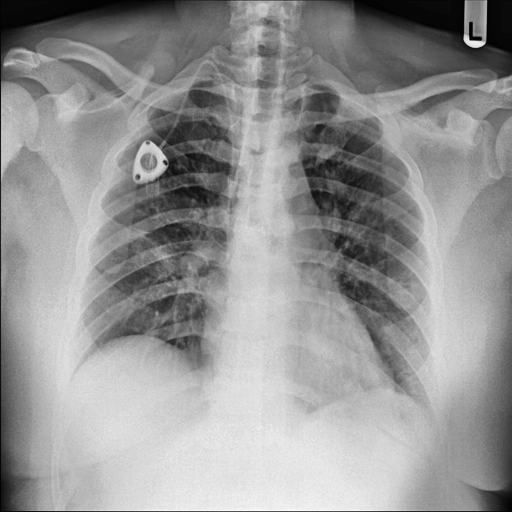
Finding: NORMAL